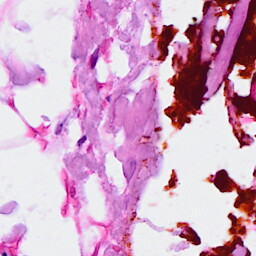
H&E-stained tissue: Breast